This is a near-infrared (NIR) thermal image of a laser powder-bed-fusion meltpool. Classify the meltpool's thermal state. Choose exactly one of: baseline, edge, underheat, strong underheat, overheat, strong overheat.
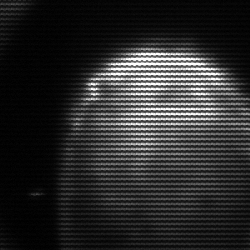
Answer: edge